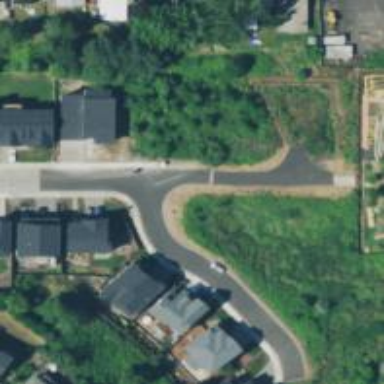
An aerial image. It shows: Residential road with sidewalk on the left side.